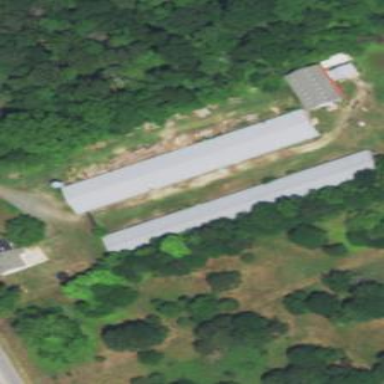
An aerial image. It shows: Poultry house building.